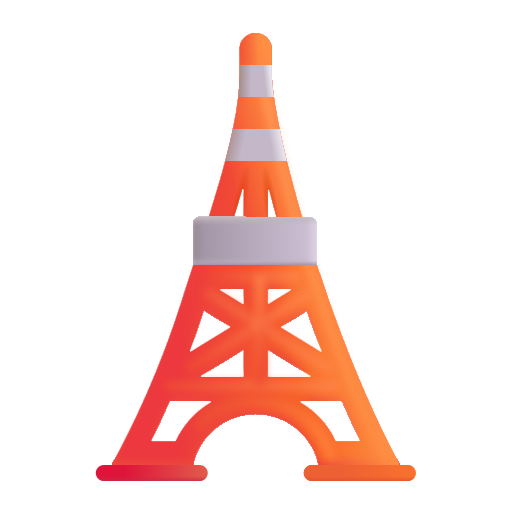
tokyo tower color